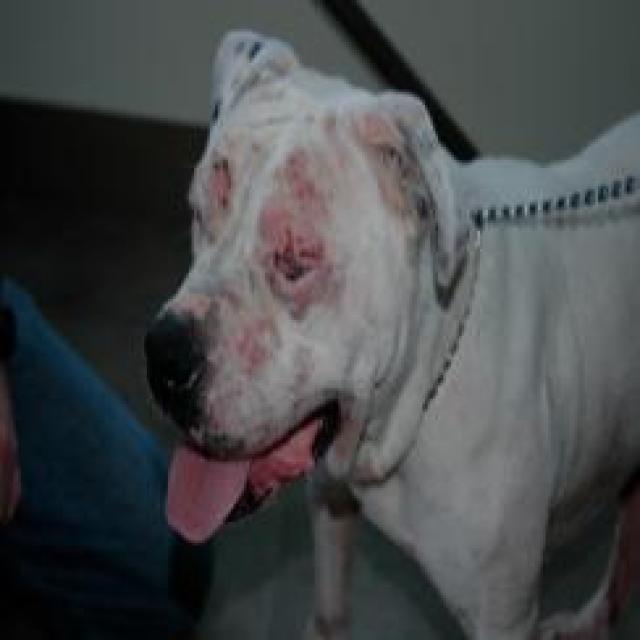
Canine dermatitis — inflammation of the skin presenting with erythema, pruritus, papules, and excoriation. May be allergic, contact, or atopic in origin.